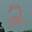
Label: 2